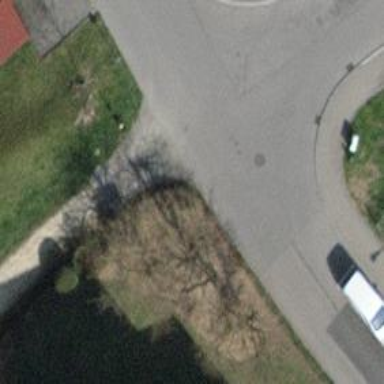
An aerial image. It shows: Residential road with separate sidewalk.